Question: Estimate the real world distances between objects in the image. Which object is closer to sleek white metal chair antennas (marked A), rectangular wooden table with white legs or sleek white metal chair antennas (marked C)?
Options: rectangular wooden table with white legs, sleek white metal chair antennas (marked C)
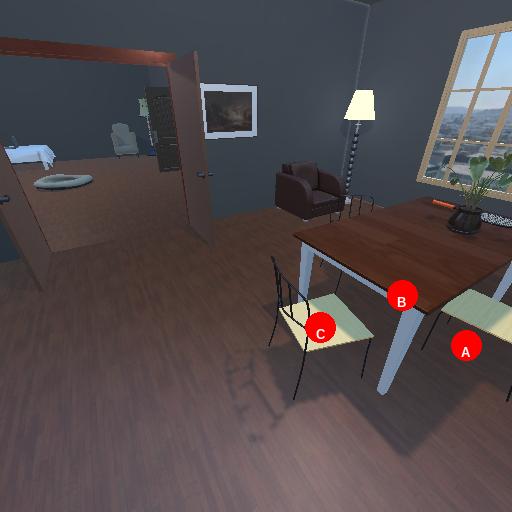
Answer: rectangular wooden table with white legs